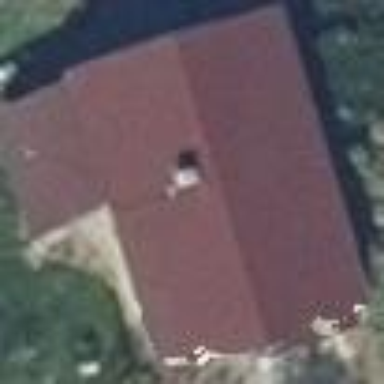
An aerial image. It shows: Maroon-colored house with flat roof.